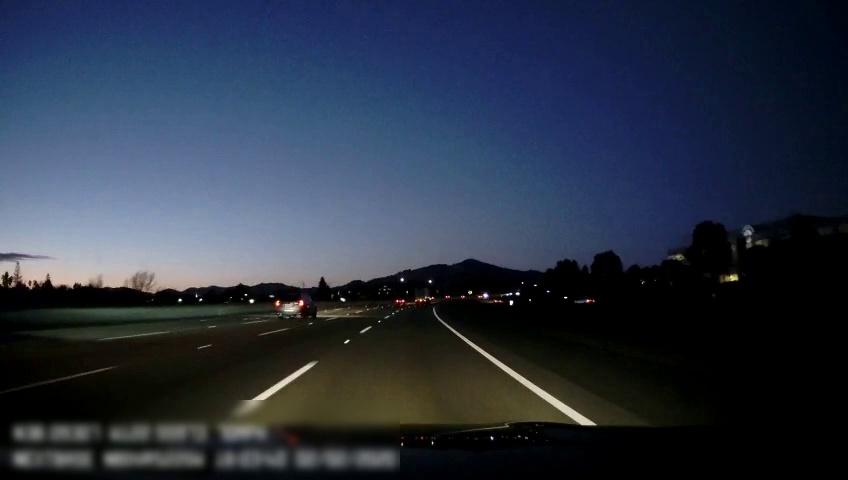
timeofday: Dusk/Dawn/Twilight
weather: Other
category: Drivable Space
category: Vehicles | SUV
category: Vehicles | Car
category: Vehicles | Truck
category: Lanes | Alternate Lane
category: Lanes | Alternate Lane
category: Lanes | Alternate Lane
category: Lanes | Alternate Lane